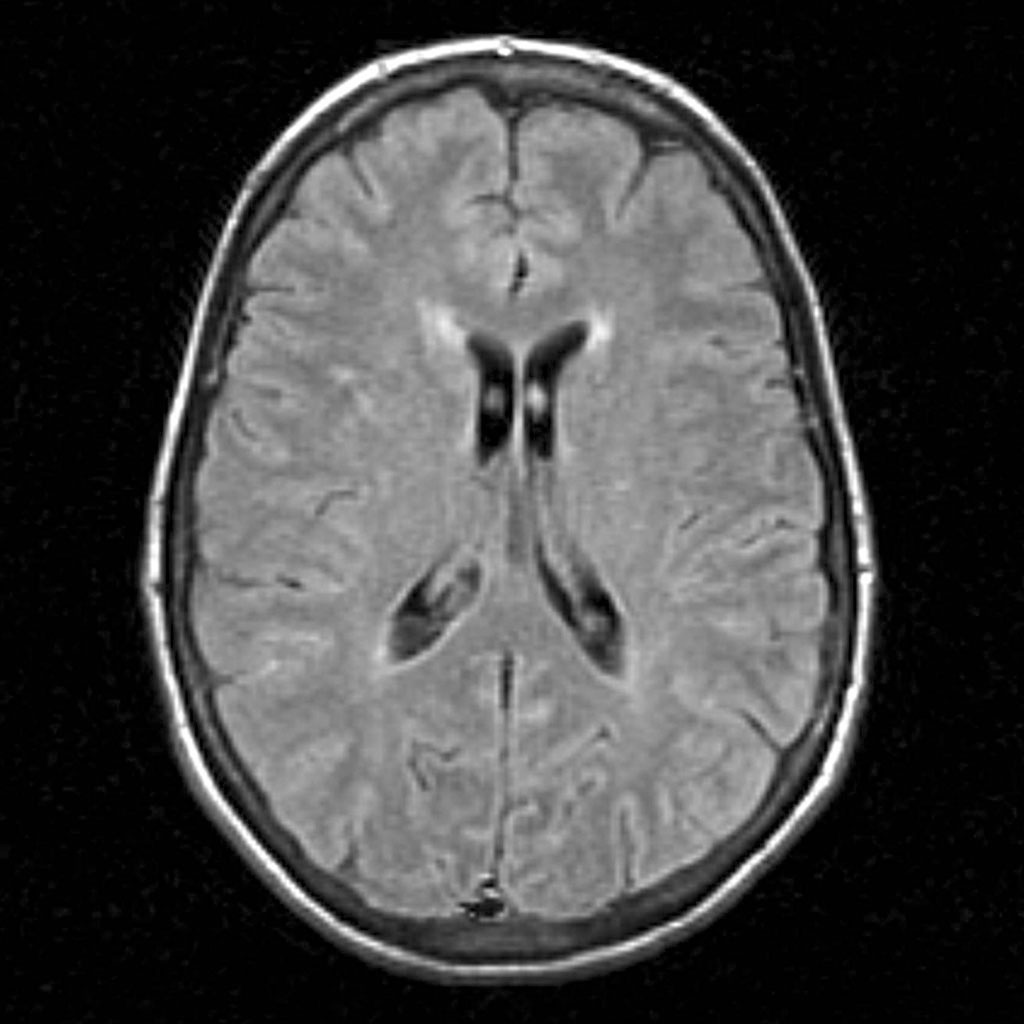
Label: notumor